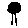
Label: tree